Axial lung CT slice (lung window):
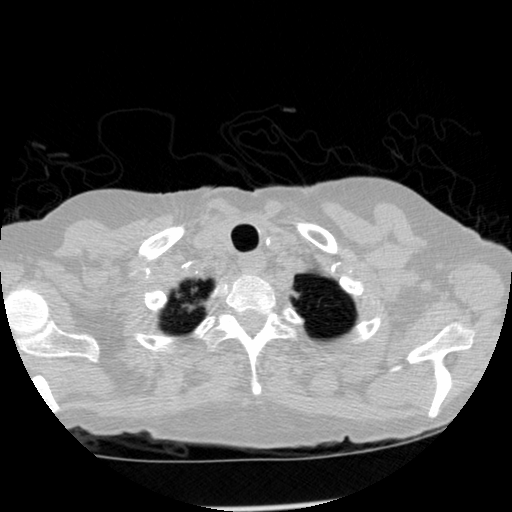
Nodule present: no